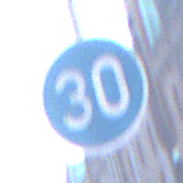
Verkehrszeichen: VorgeschriebeneMindestgeschwindigkeit
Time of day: SunriseSunset
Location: Outdoor (Urban)
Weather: Clear
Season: NotSpecified
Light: Natural